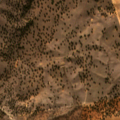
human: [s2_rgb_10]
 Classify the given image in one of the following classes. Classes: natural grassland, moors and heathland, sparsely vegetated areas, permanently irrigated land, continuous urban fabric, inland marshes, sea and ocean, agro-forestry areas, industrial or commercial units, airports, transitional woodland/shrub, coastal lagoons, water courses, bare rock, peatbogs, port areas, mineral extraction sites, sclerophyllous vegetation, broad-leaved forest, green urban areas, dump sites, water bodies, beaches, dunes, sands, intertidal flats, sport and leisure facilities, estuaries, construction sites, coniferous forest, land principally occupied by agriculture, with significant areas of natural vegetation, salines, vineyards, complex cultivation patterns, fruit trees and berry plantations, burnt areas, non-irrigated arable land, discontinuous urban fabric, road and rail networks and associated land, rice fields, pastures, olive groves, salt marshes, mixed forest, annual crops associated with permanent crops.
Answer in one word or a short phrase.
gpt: non-irrigated arable land, agro-forestry areas